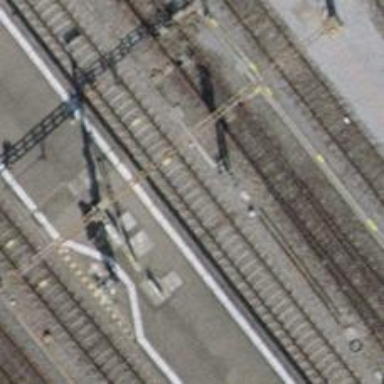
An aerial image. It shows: Railway signal.